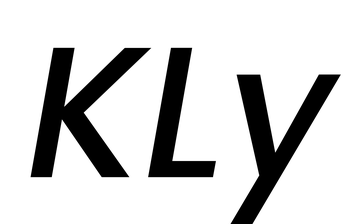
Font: Poppins-MediumItalic